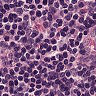
Metastatic tissue present: no